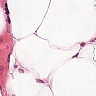
Metastatic tissue present: yes